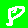
Digit: 8